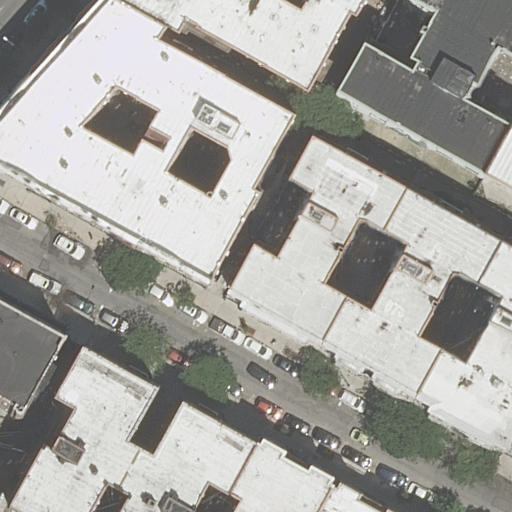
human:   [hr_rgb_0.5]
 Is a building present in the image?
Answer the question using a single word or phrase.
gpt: yes

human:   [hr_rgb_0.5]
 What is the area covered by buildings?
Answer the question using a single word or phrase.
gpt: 3805m2

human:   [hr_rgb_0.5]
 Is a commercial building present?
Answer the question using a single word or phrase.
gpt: no

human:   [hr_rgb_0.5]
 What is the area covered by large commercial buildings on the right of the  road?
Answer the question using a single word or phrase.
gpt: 0m2

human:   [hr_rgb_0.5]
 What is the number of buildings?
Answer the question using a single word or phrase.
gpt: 11

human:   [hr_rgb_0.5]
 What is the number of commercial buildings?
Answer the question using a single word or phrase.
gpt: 0

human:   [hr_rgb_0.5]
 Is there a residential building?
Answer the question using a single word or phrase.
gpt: yes

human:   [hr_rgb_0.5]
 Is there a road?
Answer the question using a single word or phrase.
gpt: yes

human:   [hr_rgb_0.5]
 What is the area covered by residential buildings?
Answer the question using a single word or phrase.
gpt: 3805m2

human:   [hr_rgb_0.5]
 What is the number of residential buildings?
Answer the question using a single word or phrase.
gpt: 11

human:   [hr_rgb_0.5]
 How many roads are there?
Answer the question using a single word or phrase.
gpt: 1

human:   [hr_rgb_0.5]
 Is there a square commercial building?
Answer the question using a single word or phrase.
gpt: no

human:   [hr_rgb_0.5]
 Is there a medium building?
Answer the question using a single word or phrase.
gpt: yes

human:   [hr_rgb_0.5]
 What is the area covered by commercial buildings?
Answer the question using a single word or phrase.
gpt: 0m2

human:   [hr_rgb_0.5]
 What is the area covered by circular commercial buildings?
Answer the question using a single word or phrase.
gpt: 0m2

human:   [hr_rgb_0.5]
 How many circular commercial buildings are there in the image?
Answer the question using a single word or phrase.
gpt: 0

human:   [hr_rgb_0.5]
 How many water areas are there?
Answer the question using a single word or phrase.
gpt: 0

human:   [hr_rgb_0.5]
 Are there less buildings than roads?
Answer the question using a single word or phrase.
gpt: no

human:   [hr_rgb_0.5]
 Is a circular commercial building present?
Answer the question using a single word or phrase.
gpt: no

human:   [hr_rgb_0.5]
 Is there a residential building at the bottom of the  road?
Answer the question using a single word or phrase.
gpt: yes

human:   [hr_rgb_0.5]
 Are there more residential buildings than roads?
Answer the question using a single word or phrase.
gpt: yes

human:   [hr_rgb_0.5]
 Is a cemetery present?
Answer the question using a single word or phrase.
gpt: no

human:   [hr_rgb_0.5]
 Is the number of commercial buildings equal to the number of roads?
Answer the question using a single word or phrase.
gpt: no

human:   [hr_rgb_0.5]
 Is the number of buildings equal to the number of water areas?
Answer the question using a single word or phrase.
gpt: no

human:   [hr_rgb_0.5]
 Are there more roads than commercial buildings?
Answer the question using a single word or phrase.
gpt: yes

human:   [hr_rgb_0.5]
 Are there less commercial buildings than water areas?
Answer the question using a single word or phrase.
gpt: no

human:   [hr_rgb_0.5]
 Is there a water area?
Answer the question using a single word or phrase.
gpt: no

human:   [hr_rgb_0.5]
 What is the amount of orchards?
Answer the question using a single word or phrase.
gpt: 0

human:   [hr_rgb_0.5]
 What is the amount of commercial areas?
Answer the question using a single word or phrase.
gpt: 0

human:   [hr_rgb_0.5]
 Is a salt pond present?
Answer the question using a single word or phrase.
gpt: no

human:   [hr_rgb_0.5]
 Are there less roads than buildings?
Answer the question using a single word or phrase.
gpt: yes

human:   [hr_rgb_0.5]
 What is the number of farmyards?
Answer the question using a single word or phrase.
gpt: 0

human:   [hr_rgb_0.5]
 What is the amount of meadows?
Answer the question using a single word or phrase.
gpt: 0

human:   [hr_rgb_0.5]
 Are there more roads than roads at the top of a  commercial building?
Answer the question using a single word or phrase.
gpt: yes

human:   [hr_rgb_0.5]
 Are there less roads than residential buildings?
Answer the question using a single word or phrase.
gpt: yes

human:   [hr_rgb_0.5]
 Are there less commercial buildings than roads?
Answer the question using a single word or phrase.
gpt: yes

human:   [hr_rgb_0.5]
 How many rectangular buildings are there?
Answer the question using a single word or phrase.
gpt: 3

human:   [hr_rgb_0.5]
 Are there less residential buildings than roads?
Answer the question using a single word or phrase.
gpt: no

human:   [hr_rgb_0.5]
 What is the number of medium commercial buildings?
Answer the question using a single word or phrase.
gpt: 0

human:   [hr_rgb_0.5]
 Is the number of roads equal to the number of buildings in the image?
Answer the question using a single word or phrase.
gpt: no

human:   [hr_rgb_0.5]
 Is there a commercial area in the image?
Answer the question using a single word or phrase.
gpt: no

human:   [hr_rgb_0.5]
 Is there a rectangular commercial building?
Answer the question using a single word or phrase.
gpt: no

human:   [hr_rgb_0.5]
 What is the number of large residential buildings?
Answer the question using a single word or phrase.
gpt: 3

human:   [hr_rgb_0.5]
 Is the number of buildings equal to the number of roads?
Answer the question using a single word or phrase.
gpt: no

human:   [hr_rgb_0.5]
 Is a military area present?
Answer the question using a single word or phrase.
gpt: no

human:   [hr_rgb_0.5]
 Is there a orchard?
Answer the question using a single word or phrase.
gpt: no

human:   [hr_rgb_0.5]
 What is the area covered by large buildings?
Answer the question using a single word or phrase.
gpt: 2104m2

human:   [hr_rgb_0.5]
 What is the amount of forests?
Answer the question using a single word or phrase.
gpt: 0

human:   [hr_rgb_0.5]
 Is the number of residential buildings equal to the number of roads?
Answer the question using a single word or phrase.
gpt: no

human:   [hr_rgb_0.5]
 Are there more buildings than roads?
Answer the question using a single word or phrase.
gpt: yes

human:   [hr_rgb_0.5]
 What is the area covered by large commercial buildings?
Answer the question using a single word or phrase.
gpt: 0m2

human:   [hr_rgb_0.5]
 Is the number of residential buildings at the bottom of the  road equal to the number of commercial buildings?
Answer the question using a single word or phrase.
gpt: no

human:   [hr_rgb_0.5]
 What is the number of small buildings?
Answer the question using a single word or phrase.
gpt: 2

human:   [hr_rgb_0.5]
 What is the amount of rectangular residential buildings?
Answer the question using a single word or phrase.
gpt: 3

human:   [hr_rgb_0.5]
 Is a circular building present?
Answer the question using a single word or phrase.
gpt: no

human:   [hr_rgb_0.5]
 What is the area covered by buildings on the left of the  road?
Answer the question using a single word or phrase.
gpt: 411m2

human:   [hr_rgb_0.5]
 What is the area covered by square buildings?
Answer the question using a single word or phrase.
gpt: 0m2

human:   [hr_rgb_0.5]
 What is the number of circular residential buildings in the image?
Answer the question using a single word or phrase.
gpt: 0

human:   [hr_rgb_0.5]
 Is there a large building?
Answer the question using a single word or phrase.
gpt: yes

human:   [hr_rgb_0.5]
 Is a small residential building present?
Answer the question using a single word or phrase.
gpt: yes

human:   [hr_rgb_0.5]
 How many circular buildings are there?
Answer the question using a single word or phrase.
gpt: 0

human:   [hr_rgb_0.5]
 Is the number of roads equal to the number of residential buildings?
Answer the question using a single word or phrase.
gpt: no

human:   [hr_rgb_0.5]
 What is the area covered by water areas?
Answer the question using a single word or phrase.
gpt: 0m2

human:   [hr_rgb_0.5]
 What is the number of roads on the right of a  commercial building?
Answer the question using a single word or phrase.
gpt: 0